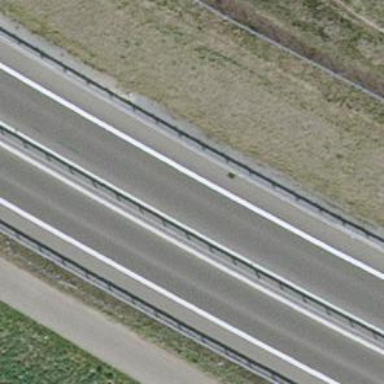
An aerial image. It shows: Asphalt trunk highway designated as motorroad.